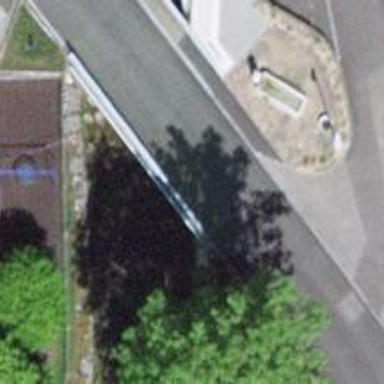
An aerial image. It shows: Residential road with bridge.